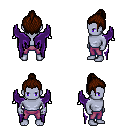
a pixel art fantasy rpg character, male body template, dark elf, purple skin, purple wings, magenta pants, brown short topknot hairstyle, four views (front, back, left, right), 2x2 character sprite sheet, small pixel art, hard edges, no anti-aliasing